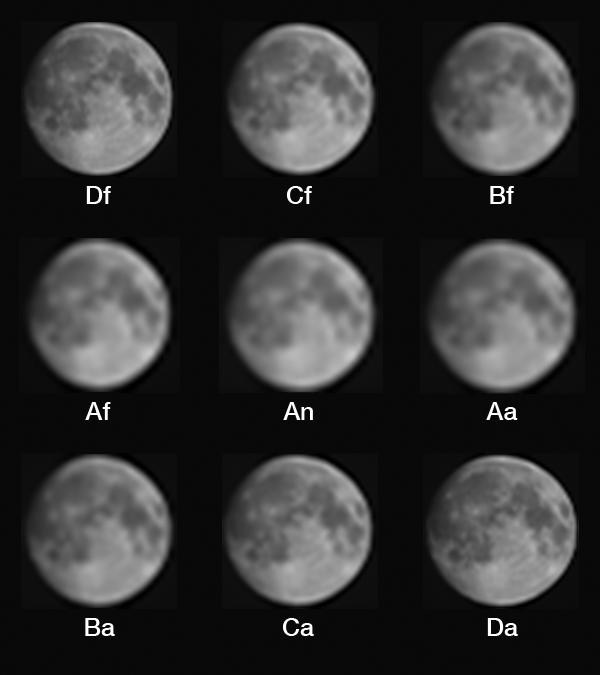
An Unusual View: MISR sees the Moon Terra, Moon